Question: I created this event in my node server :
'''
socket.on('hello' , function (data) {console.log('hello from the other side');})
'''
on my chat component i have put :
'''
constructor(private authService:AuthService,private router : Router) {
const socket=io('http://localhost:4000');
console.log(socket);}
onSendMessage(){
console.log('yep yep');
console.log(this.socket);
this.socket.emit('hello');
}
'''
And on my chat component.html :
'''
<div class="col-md-8">
<div class="chat" id="chat"> </div>
<form (ngSubmit)="onSendMessage()">
<div class="form-group">
<label>Enter Message</label>
<textarea class="form control" id="message"></textarea>
<br/>
<input type="submit" class="btn btn-primary" value="Send Message"/>
</div>
</form>
</div>
'''
And the result is this :
> Cannot read property 'emit' of undefined
at ChatComponent.push../src/app/components/chat/chat.component.ts.ChatComponent.onSendMessage
Here is an image of the web console :
PS : whenever i click send message the socket always disconnect and reconnect
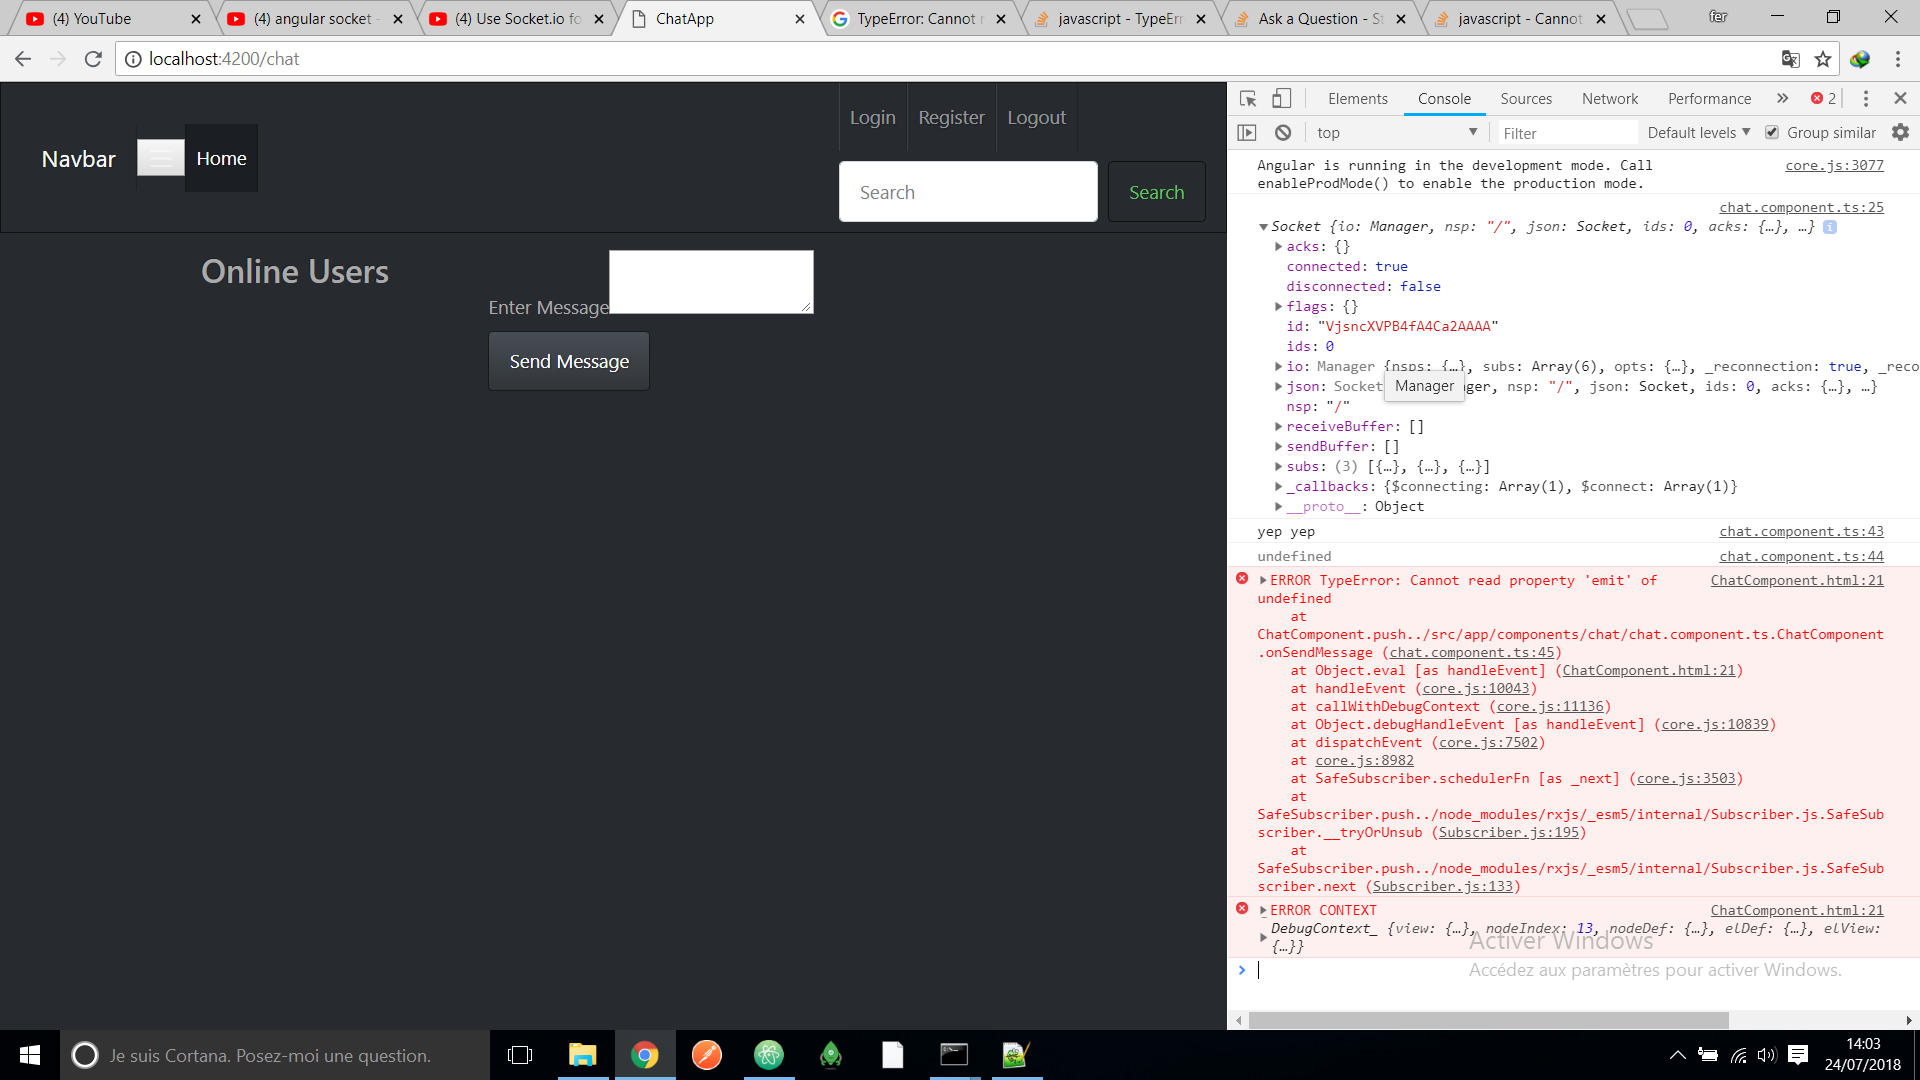
Answer: I think the problem is that socket is not a member of your char component you should declare it first as a member of your component to user this.socket , or if it's a service you use directly Inject it in the constructor then it becomes a member of your class and you can use (this.socket)